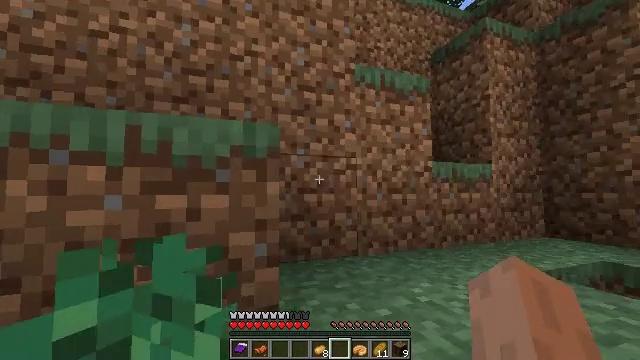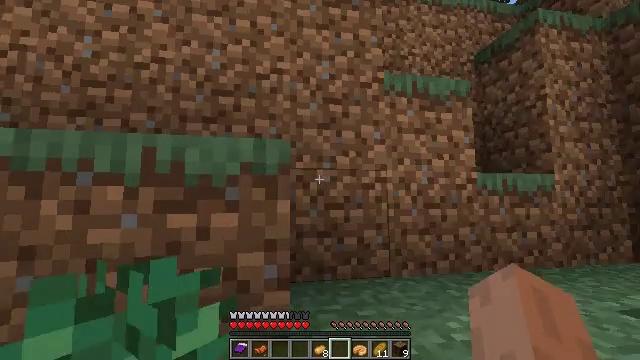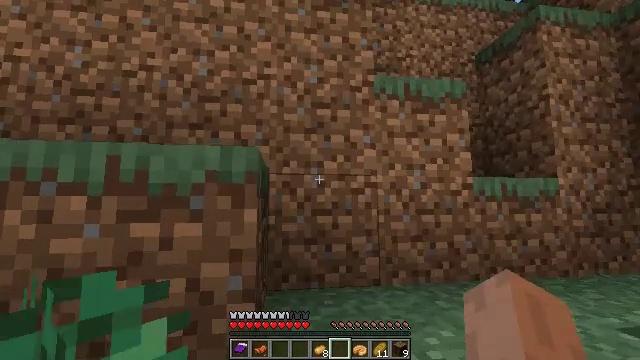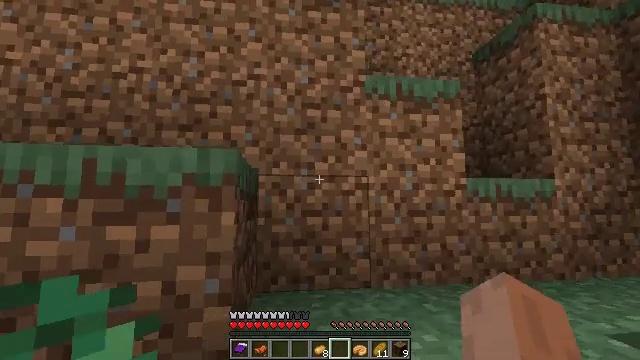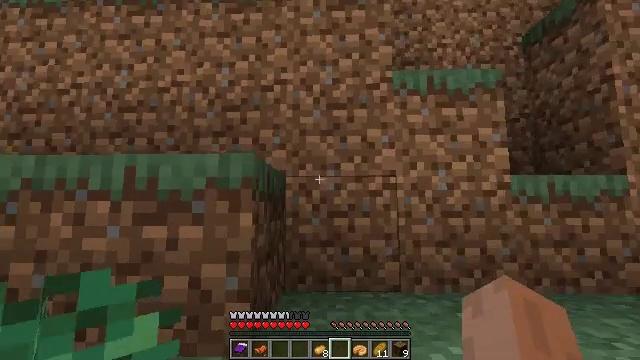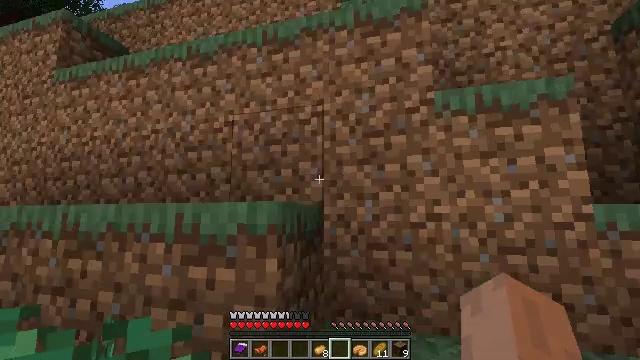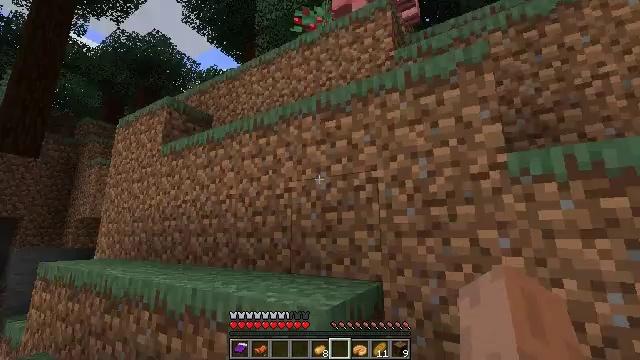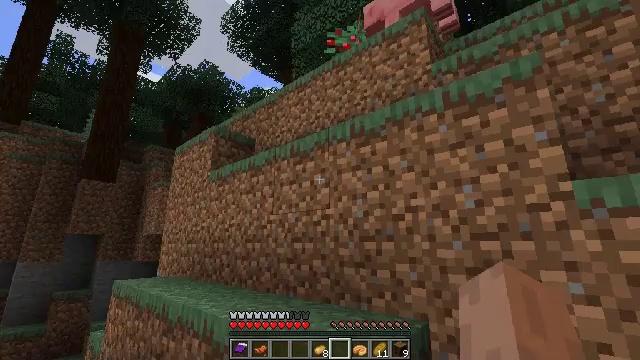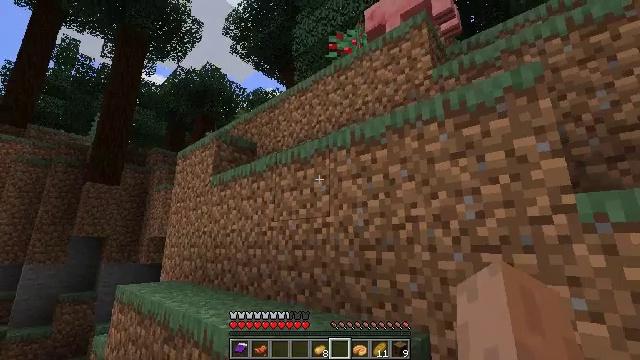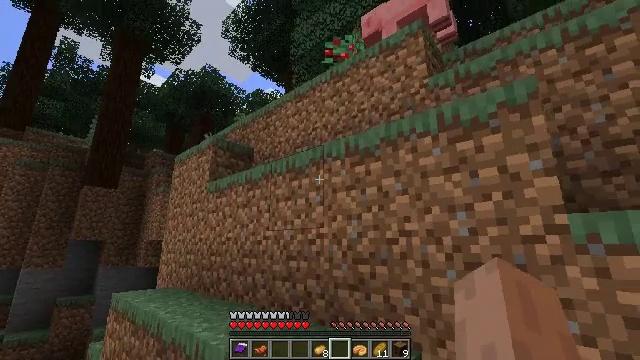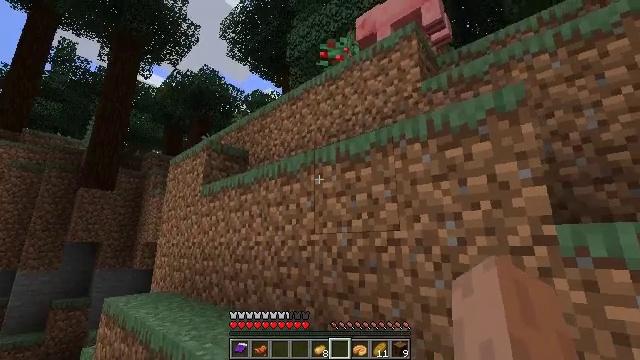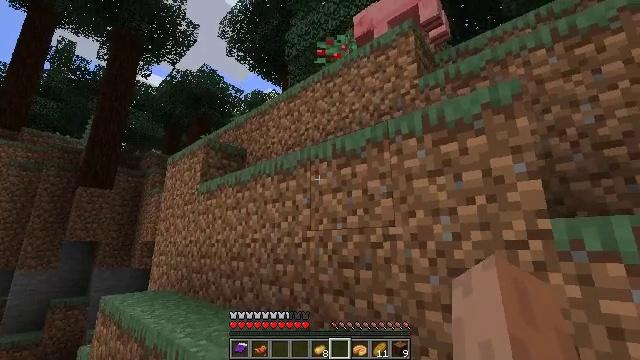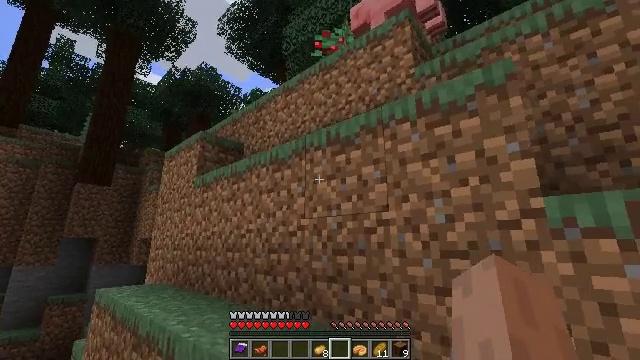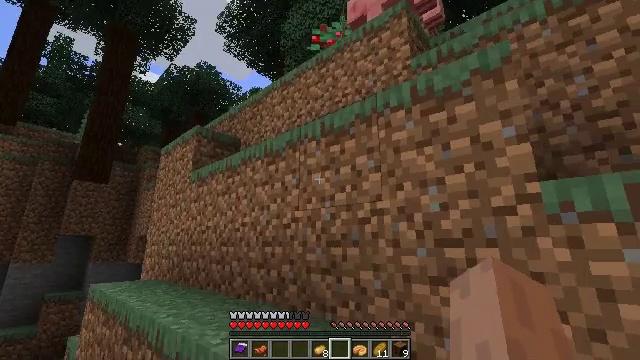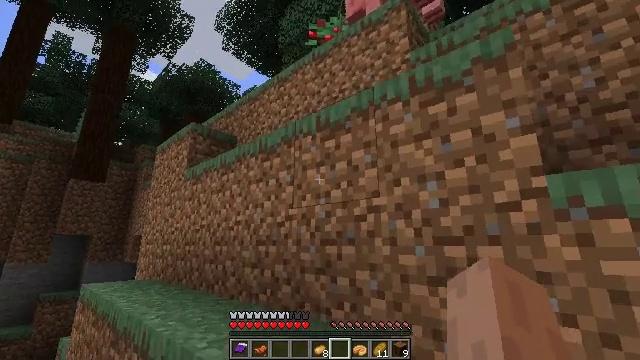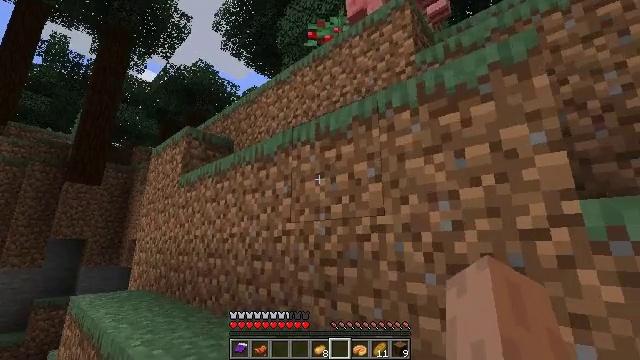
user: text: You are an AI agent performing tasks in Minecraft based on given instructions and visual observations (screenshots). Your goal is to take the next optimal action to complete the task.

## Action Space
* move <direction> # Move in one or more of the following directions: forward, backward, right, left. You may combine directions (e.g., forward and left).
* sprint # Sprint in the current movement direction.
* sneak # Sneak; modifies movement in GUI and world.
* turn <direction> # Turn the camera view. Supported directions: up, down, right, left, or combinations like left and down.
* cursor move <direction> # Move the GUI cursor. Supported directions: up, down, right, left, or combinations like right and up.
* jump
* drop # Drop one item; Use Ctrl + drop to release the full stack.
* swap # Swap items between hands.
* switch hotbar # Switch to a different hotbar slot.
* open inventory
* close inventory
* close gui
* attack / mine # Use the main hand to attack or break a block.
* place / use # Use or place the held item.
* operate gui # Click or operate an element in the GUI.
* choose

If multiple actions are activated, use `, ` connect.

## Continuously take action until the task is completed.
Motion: motion action
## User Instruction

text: Mine the sweet berry bush.
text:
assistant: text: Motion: move forward and move right, turn left and up
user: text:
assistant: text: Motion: move forward and move right, turn left
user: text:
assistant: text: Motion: move forward and move right
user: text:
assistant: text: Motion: move forward and move right, turn left
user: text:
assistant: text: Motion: move forward and move right, turn left and up, jump
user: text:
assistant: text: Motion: move forward and move right, turn left and up, jump
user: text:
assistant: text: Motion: move forward and move right, turn left and up, jump
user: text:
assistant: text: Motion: move forward and move right
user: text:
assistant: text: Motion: move forward
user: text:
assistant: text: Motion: move forward
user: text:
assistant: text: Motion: move forward
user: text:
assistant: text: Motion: move forward
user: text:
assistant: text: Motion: move forward
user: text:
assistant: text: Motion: move forward
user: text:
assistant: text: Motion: move forward and move left, jump
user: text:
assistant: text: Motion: move forward and move left, jump
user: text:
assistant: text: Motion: move forward and move left, turn left, jump
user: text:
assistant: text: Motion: move forward and move left, turn right and down, jump
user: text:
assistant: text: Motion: move forward and move left, turn right and down
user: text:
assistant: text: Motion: move forward and move left, turn right and down
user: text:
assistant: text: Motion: move forward and move left, turn right and down
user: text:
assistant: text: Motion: move forward and move left, turn right and down
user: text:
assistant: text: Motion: move forward and move left, turn right and down
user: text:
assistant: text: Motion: move forward and move left, turn right
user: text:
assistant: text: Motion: move forward and move left, turn right
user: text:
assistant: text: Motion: move forward and move left, turn right
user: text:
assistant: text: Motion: move forward and move left, turn right
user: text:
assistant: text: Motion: move left
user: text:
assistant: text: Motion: move left
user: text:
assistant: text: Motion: move left